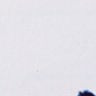
Metastatic tissue present: no